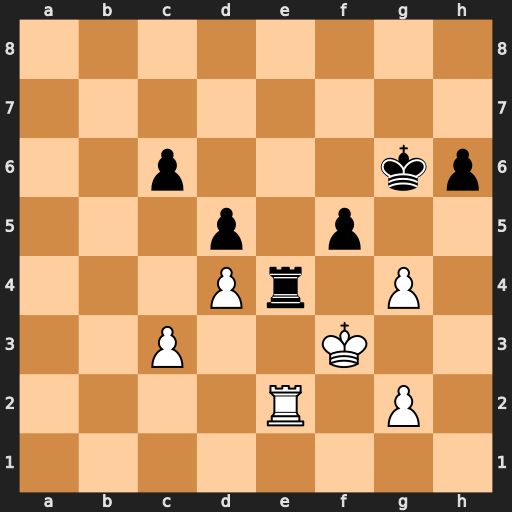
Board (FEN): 8/8/2p3kp/3p1p2/3Pr1P1/2P2K2/4R1P1/8
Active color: w
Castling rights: -
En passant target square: -
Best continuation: gxf5+ Kxf5 Rxe4 dxe4+ Ke3 h5 c4